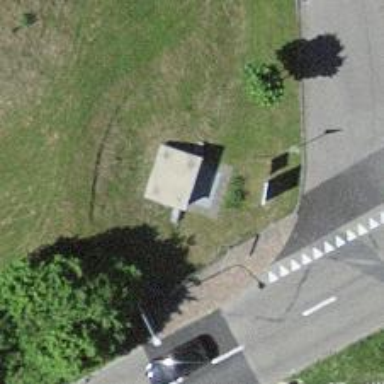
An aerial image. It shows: Distribution transformer housed in street cabinet.